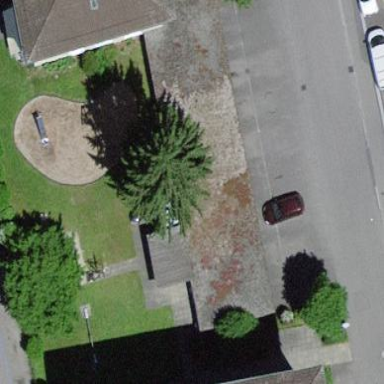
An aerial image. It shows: Garages with flat roofs.